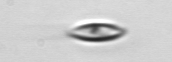
Label: pennate